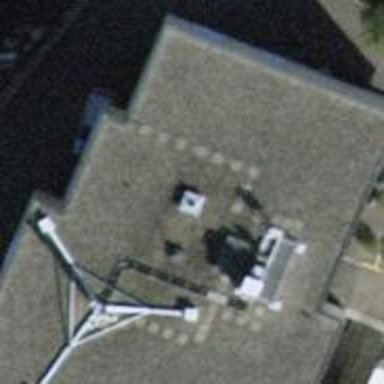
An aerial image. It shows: Mast tower used for communication.